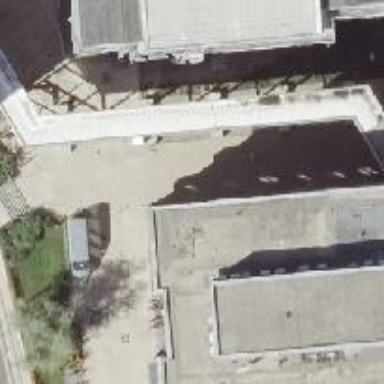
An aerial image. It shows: White bridge building with black tar roof.